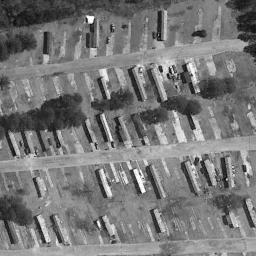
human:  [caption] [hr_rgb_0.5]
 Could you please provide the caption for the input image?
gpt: The roof of most mobile homes is white .

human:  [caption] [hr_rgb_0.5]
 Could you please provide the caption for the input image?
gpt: The mobile home park is on the open place next to some trees .

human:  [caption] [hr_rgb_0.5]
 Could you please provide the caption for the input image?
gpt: The mobile home park has some mobile homes arranged in lines and some roads go through the mobile home park .

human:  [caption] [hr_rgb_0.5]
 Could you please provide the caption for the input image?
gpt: Many buildings of different shapes are in mobile home parks .

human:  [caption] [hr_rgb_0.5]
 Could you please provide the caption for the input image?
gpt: There are some buildings and trees in the mobile home park .